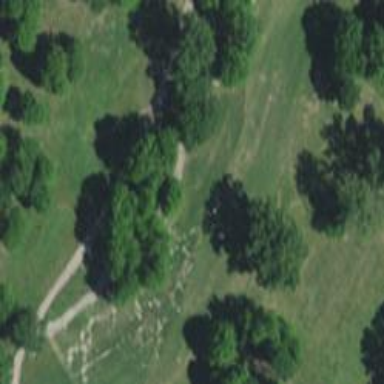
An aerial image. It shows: Grassy area designated as golf fairway.